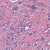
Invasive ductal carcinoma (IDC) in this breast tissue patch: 1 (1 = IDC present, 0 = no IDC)